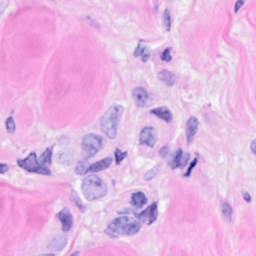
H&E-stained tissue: Breast